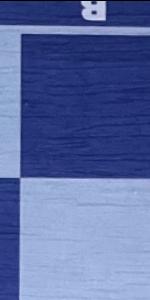
Label: Empty